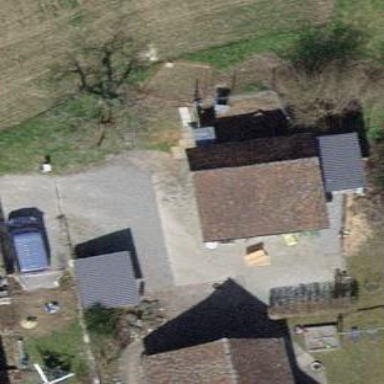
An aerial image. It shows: Shed.